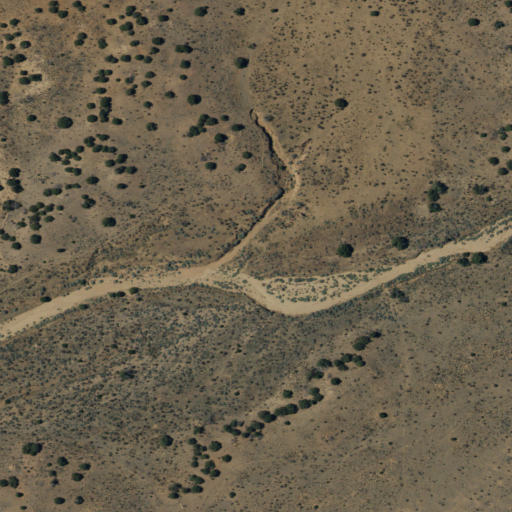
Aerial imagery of valley in New Mexico named Cañada de las Minas containing grassland and shrub